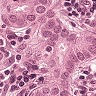
Metastatic tissue present: yes